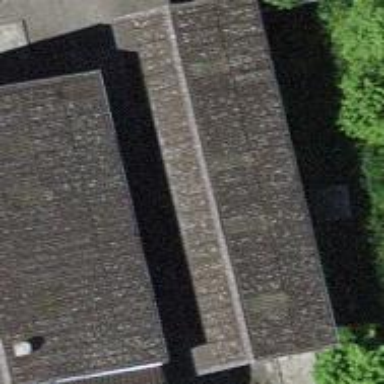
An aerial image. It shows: Building.